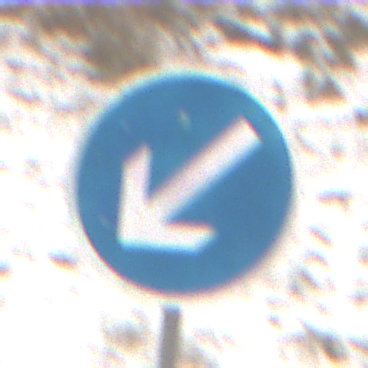
Verkehrszeichen: VorgeschriebeneVorbeifahrtLinks
Umgebung: Outdoor, Nature
Tageszeit: Midday
Wetter: Overcast
Licht: Natural
Jahreszeit: Winter
Kontrast: LowContrast